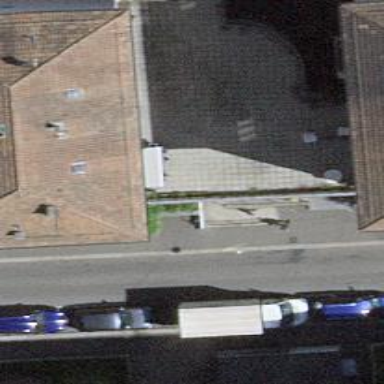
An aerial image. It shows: Post box is visible.